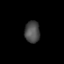
Tissue: prostate
Cell type: Fibroblasts
Senescence score: 0.7
Nuclear area (px): 320
Mean DAPI intensity: 76.247